Question: I currently use this class to put text into a 'log' 'JTextArea':
'''
public void appendOutput(String output) {
textPane.setText(textPane.getText() + "
" + output);
}
'''
This works pretty well except for the fact that a text wrapping 'JTextArea' will cut words in half. Is there a good/easy fix for this?

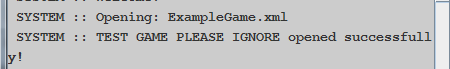
Answer: '''
JTextArea.setWrapStyleWord(true)
'''
So in your case it would be:
'''
textPane.setWrapStyleWord(true);
'''